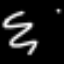
Label: squiggle